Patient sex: F
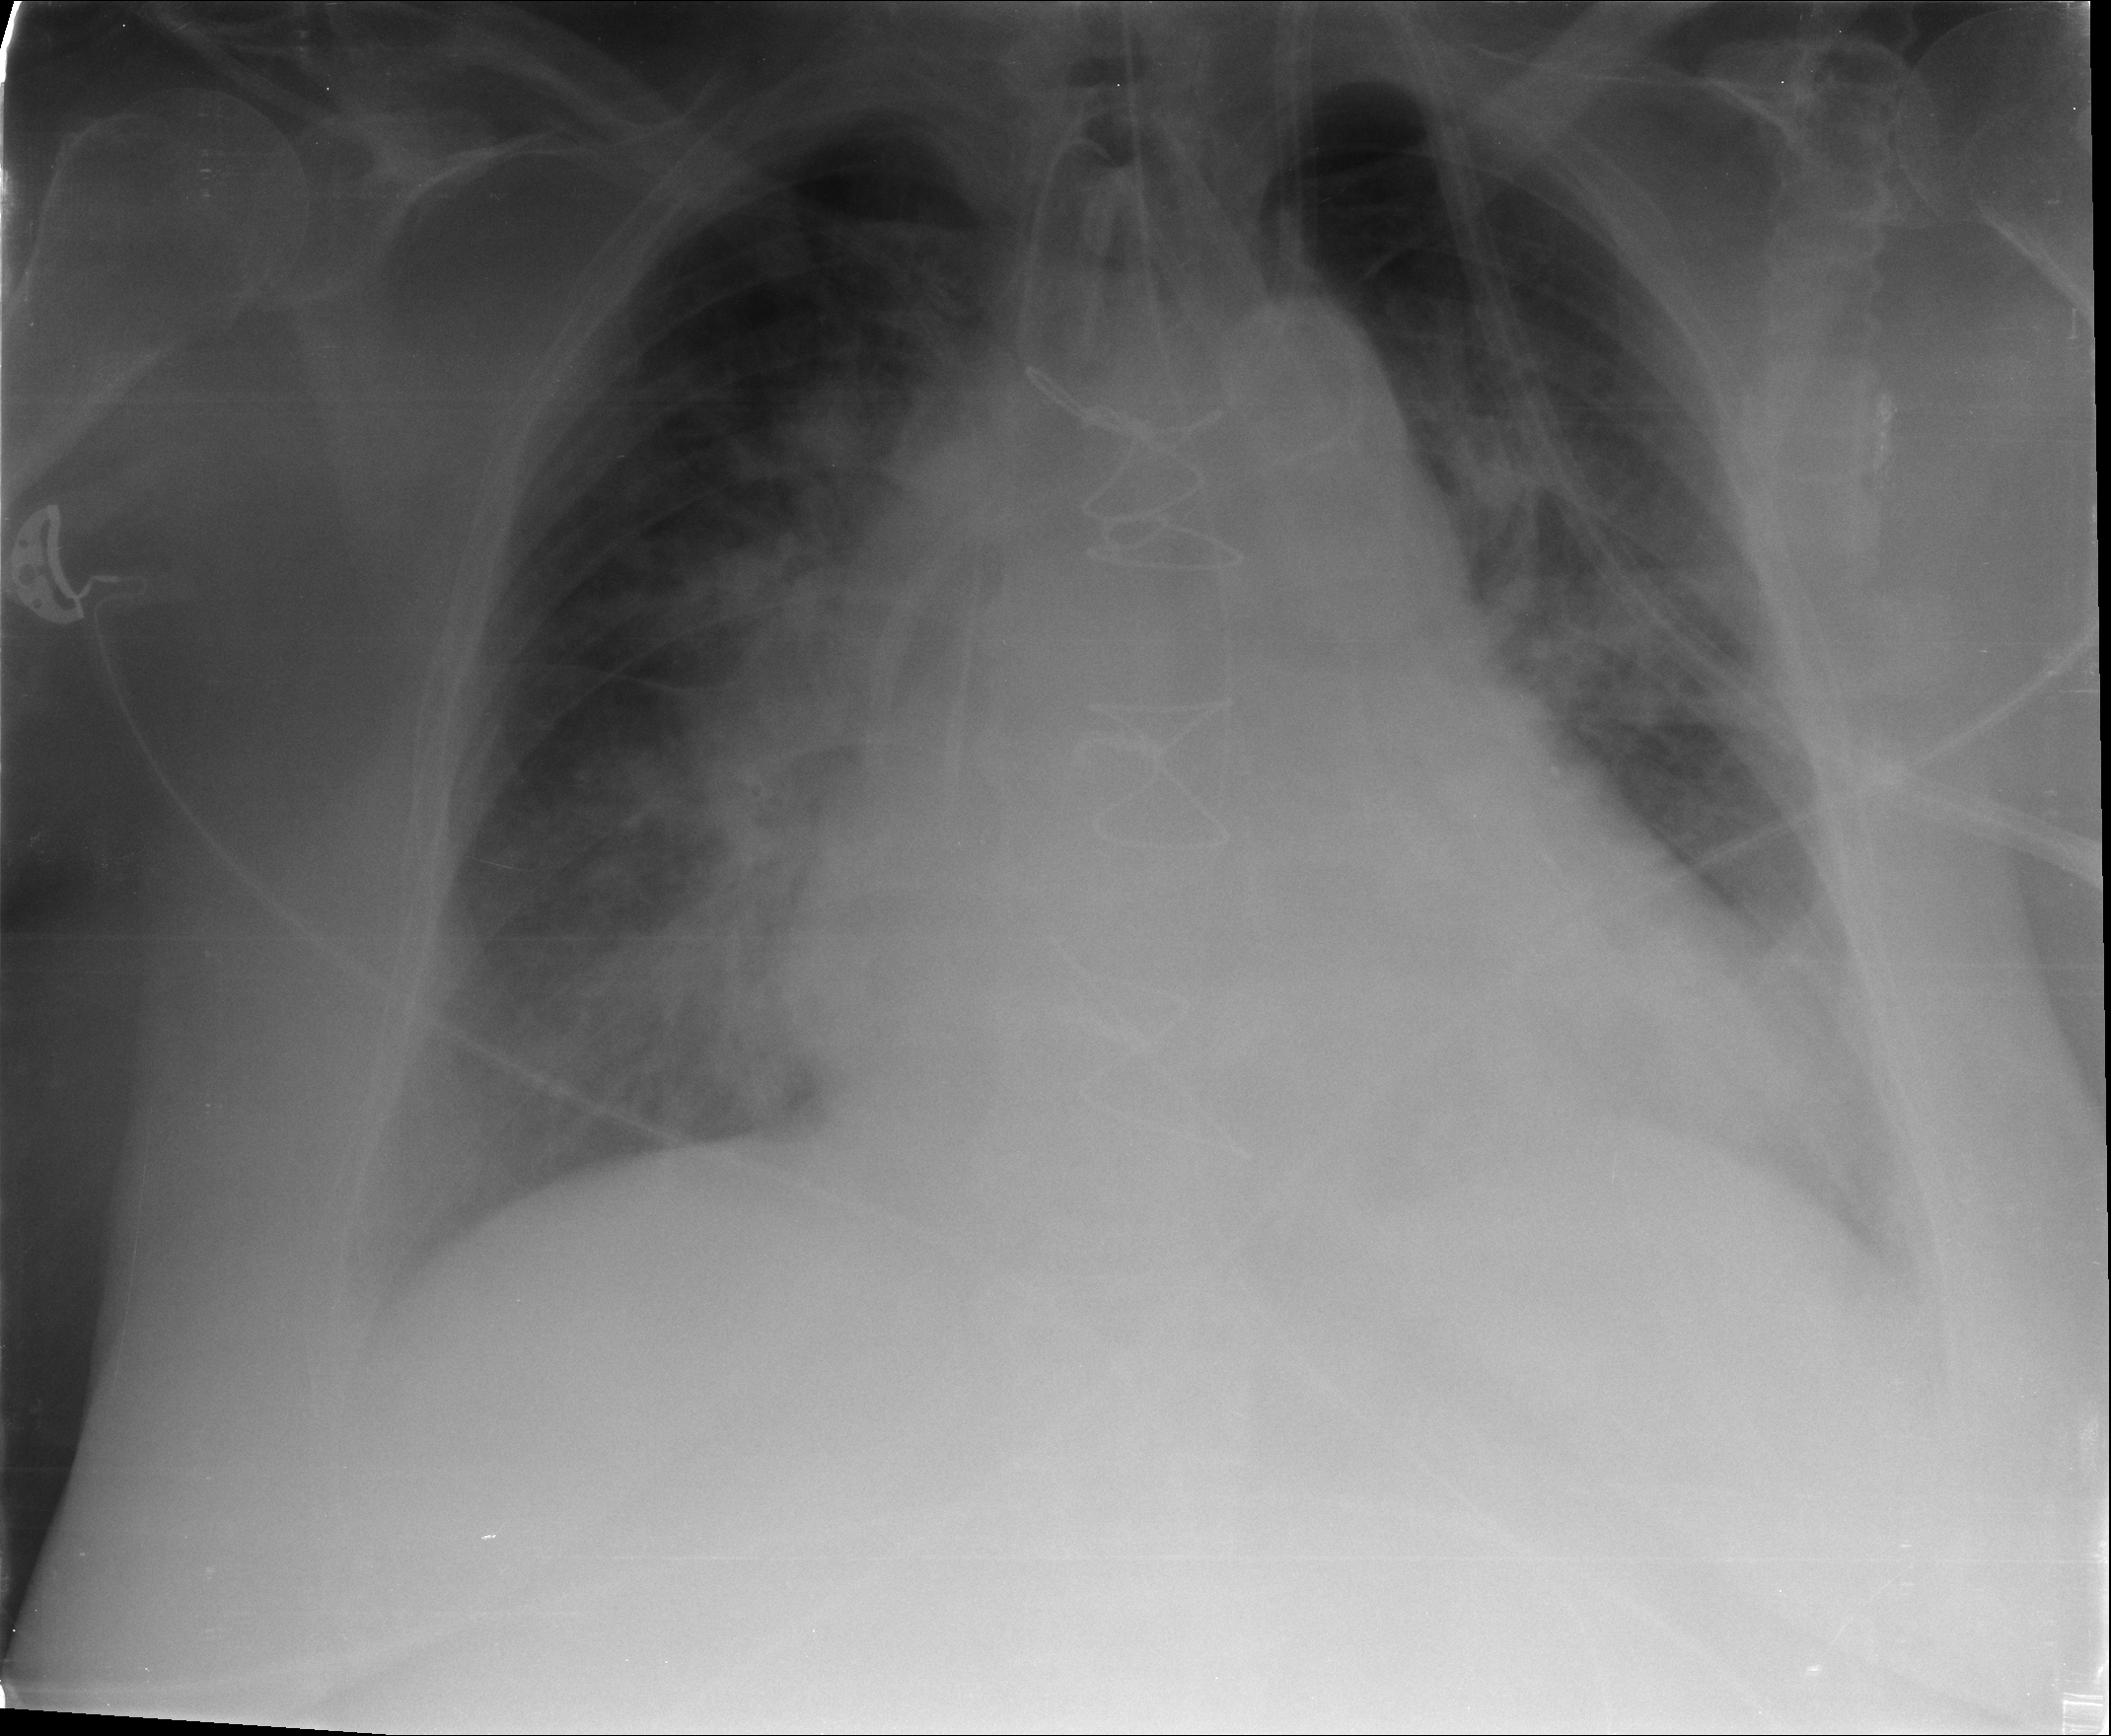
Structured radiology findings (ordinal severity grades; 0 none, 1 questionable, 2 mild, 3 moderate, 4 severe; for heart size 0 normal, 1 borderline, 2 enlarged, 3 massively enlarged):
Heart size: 2
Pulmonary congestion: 2
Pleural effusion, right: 0
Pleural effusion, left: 2
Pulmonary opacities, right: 3
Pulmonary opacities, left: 3
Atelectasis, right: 2
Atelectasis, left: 2